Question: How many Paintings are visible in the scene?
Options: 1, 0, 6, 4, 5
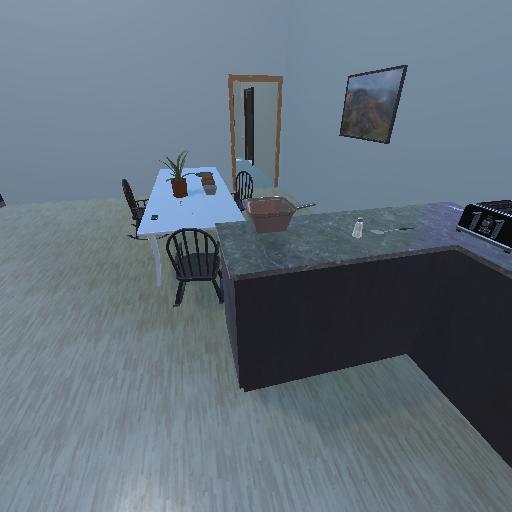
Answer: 1